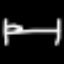
Label: bed